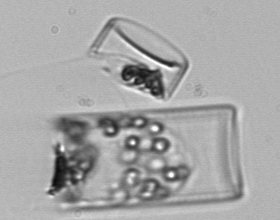
Label: Guinardia_flaccida